Question: I have the following instruction set for a simple computer

There is no remainder or modulus command in the above instruction set. So the last part of my project is to check whether the number 'n' I got from previous calculations, which is maximum 16 bits, is divisible by 10. If it is then I must store the given number 'n' into the data memory, if it isn't then the number is invalid, I have to use the instructions in the above list.
I can't get the logic to go about in checking whether 'n' is divisible by 10 or not. I already know how to check whether 'n' is even or odd, but that doesn't solve the divisibility problem.
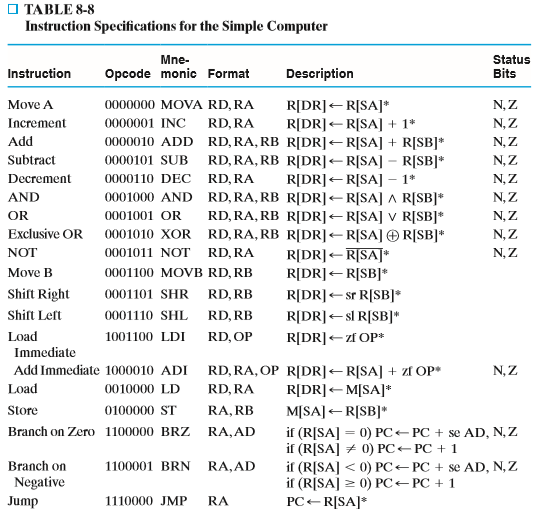
Answer: the easiest way to divide by 10 is to repeatedly subtract 10, 'til the remainder is less than 10
'''
result = 0
remains = divident
while (remains >= divisor)
result++
remains -= divisor
'''
a more clever way is to use shift, where you repeatedly (the register width determines how often you have to shift) shift result and divident left, shifting the carry into a 2nd register. Whenever this 2nd register is lager or equal the divisor, subtract it from the 2nd, and increase the result by one.
(this similar to how decimals are divided at school, if you remember)
something like this (assuming 32 bit registers)
'''
result=0
temp=0
loop 32 times
shift left result
shift left divident
shift left with carry temp
if (temp > divisor)
result ++
temp -= divisor
'''